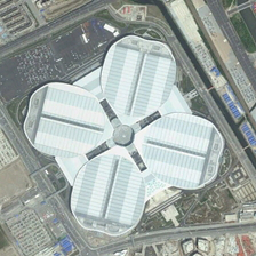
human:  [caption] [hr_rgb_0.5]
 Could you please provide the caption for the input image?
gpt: There are more parking lots than flowers around, and they are white buildings.

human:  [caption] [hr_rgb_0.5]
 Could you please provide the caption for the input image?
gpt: Several parking lots are surrounded by white buildings like flowers.

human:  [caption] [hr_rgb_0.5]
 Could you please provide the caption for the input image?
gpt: Several parking lots surround a white building like a flower.

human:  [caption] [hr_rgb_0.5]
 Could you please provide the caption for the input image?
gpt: Several parking spaces surrounded the white building like flowers.

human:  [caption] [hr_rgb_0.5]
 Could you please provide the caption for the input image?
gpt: There are more parking lots than flowers around, and they are white buildings.